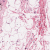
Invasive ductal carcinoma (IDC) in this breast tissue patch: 0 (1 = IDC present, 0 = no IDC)